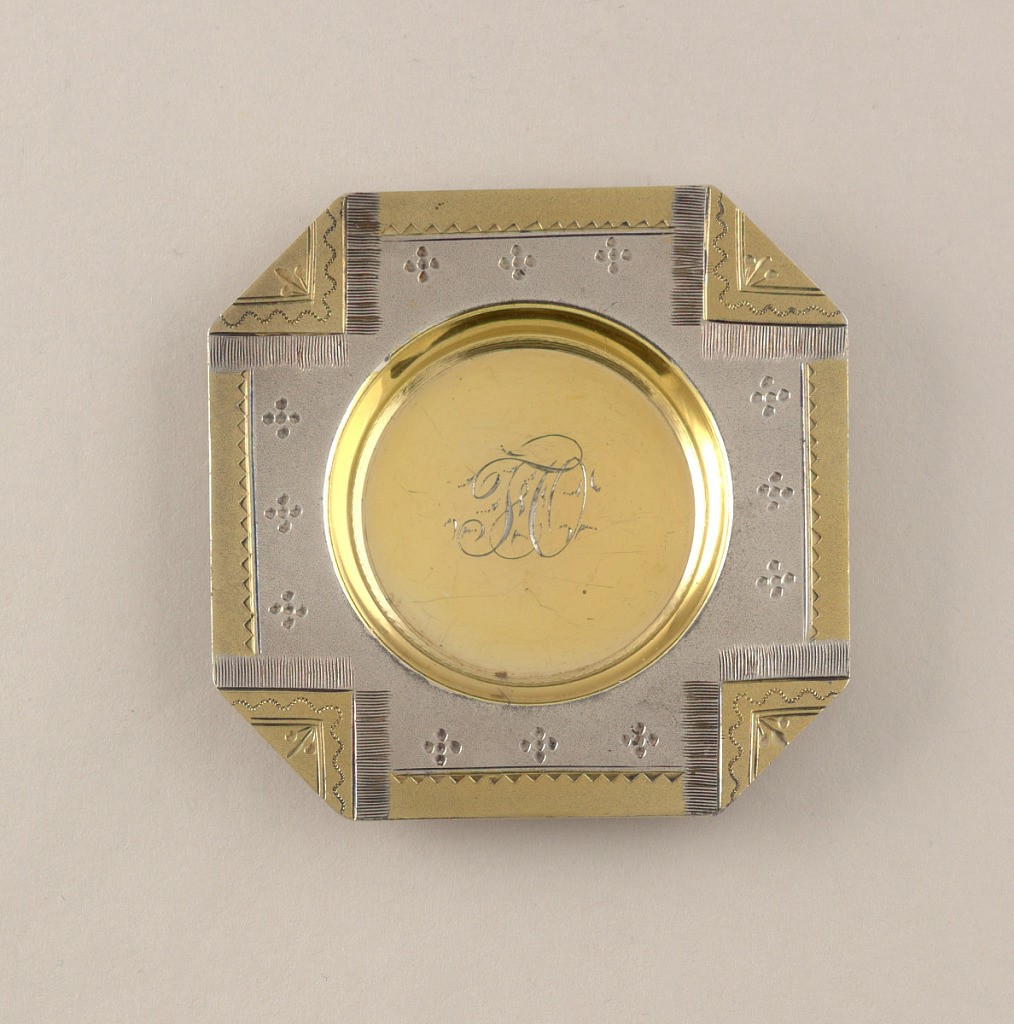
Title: Butter Dish in the Shape of a Folded Napkin
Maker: Simpson, Hall, Miller, & Co., Wallingford, Connecticut,1866 – 1898
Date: ca. 1880
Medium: silver plated, metal, gold
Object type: butter dish
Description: Butter dish in the shape of a folded napkin with each of the four corners folded. The basin is centered and monogrammed.